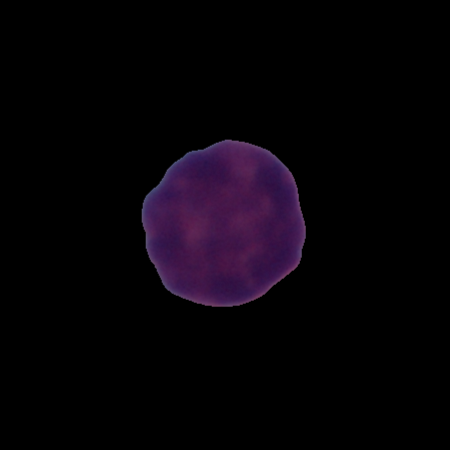
Label: healthy